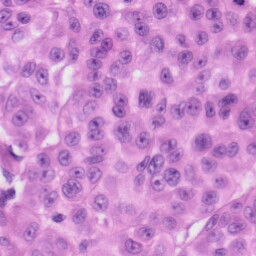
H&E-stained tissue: Skin